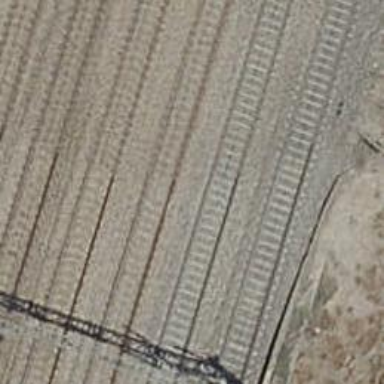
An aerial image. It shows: Railway with electrified contact lines.